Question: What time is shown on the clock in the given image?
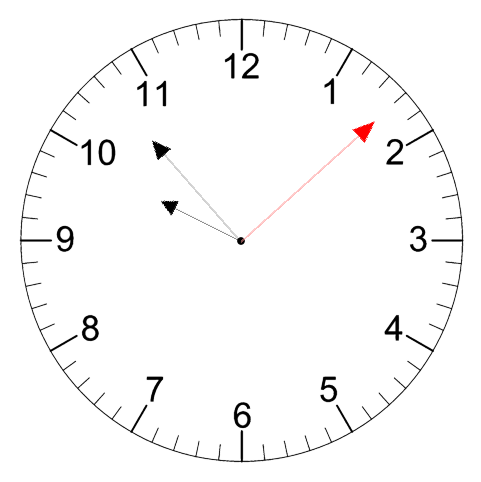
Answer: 09:53:08